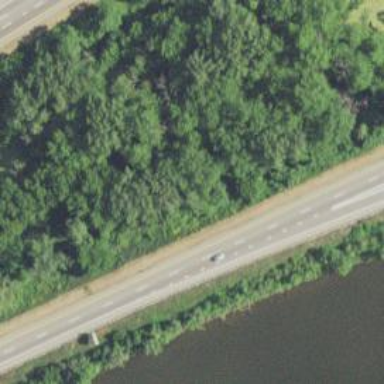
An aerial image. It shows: View of motorway.